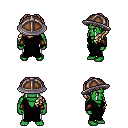
a pixel art fantasy rpg character, male body template, orc, green skin, gray robe, white pants, white blonde princess hairstyle, chain helm, leather bracers, four views (front, back, left, right), 2x2 character sprite sheet, small pixel art, hard edges, no anti-aliasing